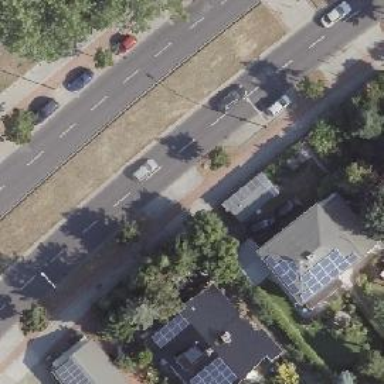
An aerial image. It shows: Secondary road with asphalt surface and lane markings. Street side parking is available on the right side.